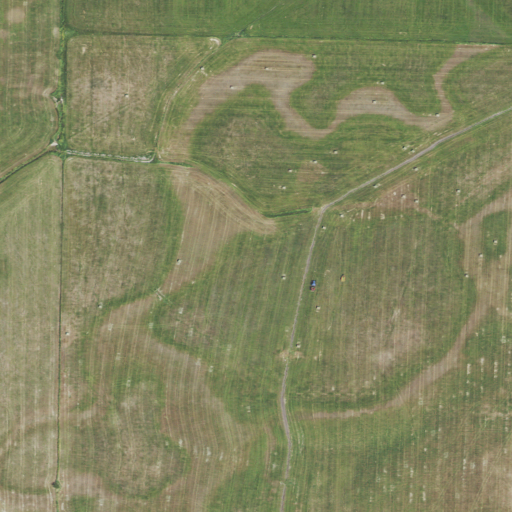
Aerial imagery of valley in Utah named Round Valley containing herbaceous wetlands and pasture